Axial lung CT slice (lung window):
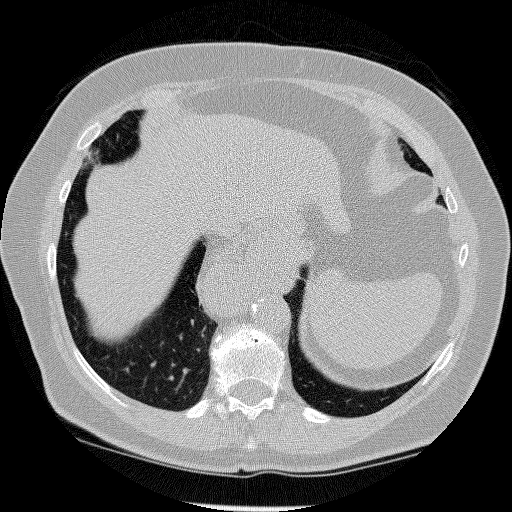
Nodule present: no